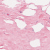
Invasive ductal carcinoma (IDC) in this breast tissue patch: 0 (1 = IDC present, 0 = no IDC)